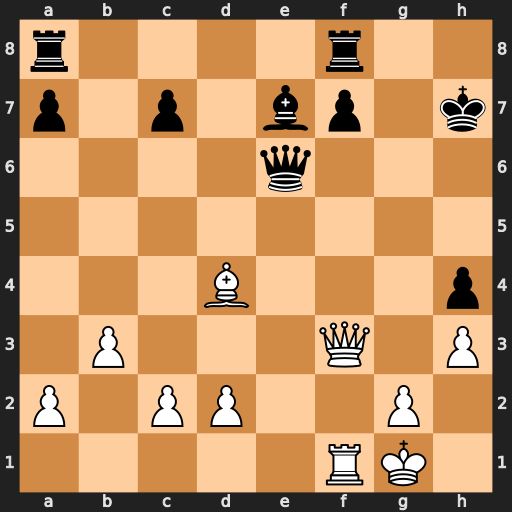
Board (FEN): r4r2/p1p1bp1k/4q3/8/3B3p/1P3Q1P/P1PP2P1/5RK1
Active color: w
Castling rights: -
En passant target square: -
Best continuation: Qh5+ Qh6 Rxf7+